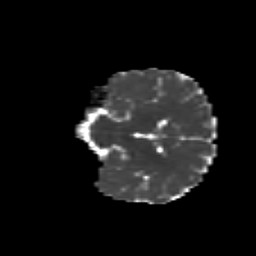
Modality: MD
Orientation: coronal
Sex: female
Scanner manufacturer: siemens
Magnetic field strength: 3 T
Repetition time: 5 s
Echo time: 0.071 s